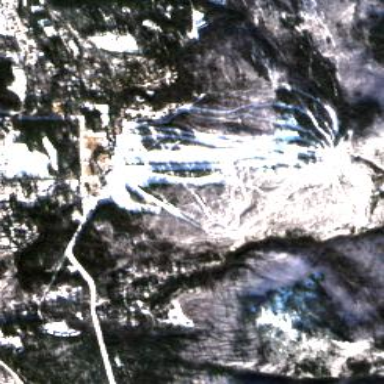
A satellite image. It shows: Recreation ground used for winter sports.